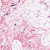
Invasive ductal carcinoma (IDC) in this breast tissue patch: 0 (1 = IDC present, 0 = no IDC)